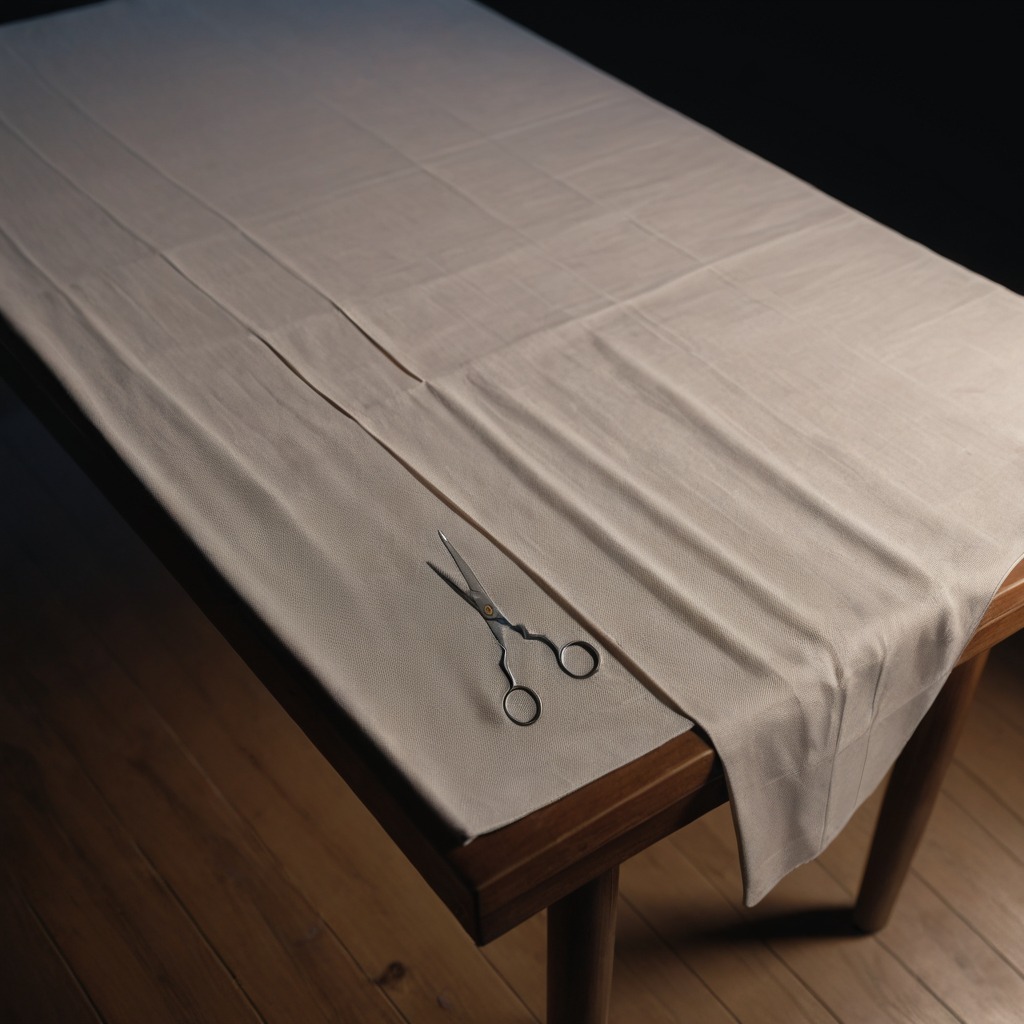
A scissor lying on a wooden table.